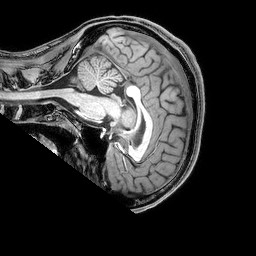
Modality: T1w
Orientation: sagittal
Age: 23
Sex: male